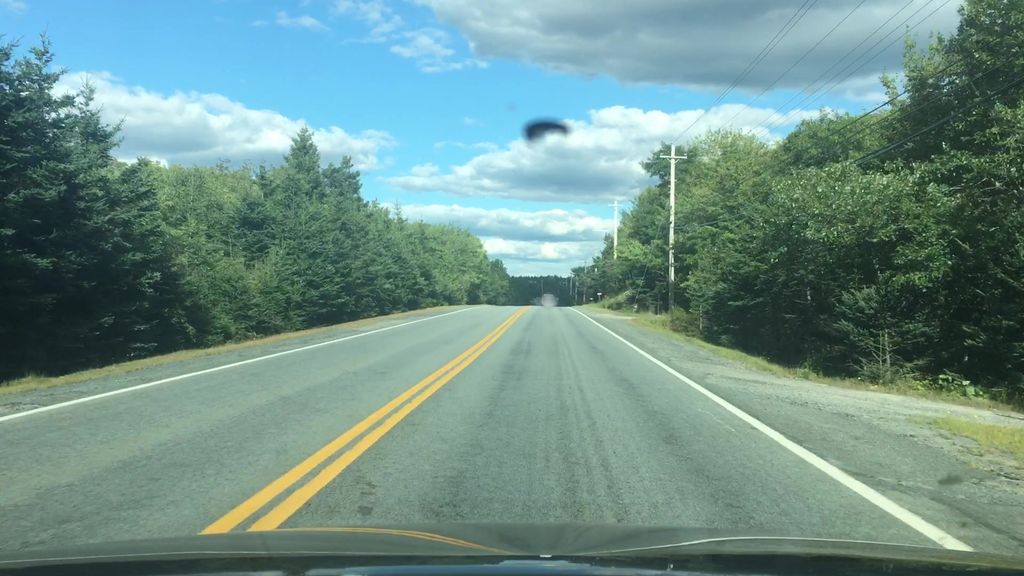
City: halifax